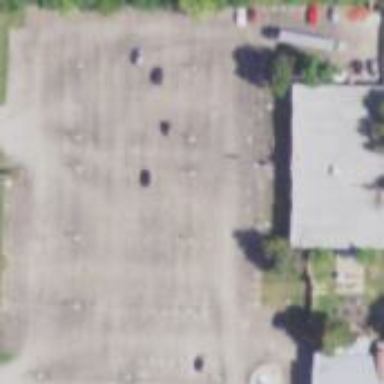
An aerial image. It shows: Parking area.